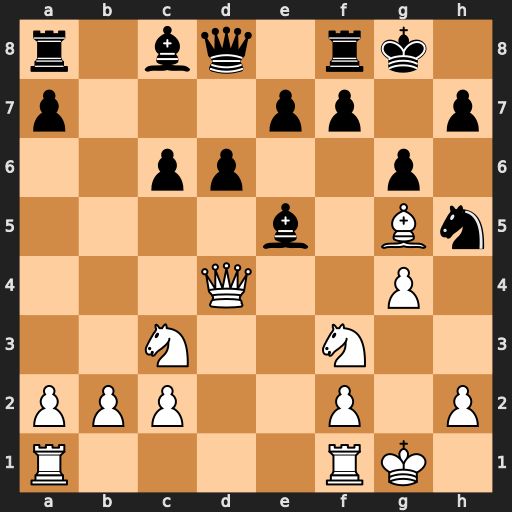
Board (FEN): r1bq1rk1/p3pp1p/2pp2p1/4b1Bn/3Q2P1/2N2N2/PPP2P1P/R4RK1
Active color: w
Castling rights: -
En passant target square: -
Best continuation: Nxe5 dxe5 Qxd8 Rxd8 gxh5